Field crop: maize
Growth stage: 2
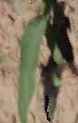
Species: maize